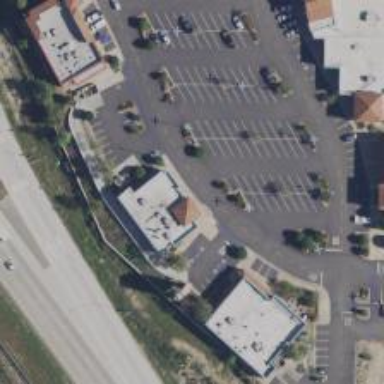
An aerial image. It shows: Fitness center located in leisure land.